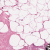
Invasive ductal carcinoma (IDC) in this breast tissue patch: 0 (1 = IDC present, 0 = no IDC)